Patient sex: M
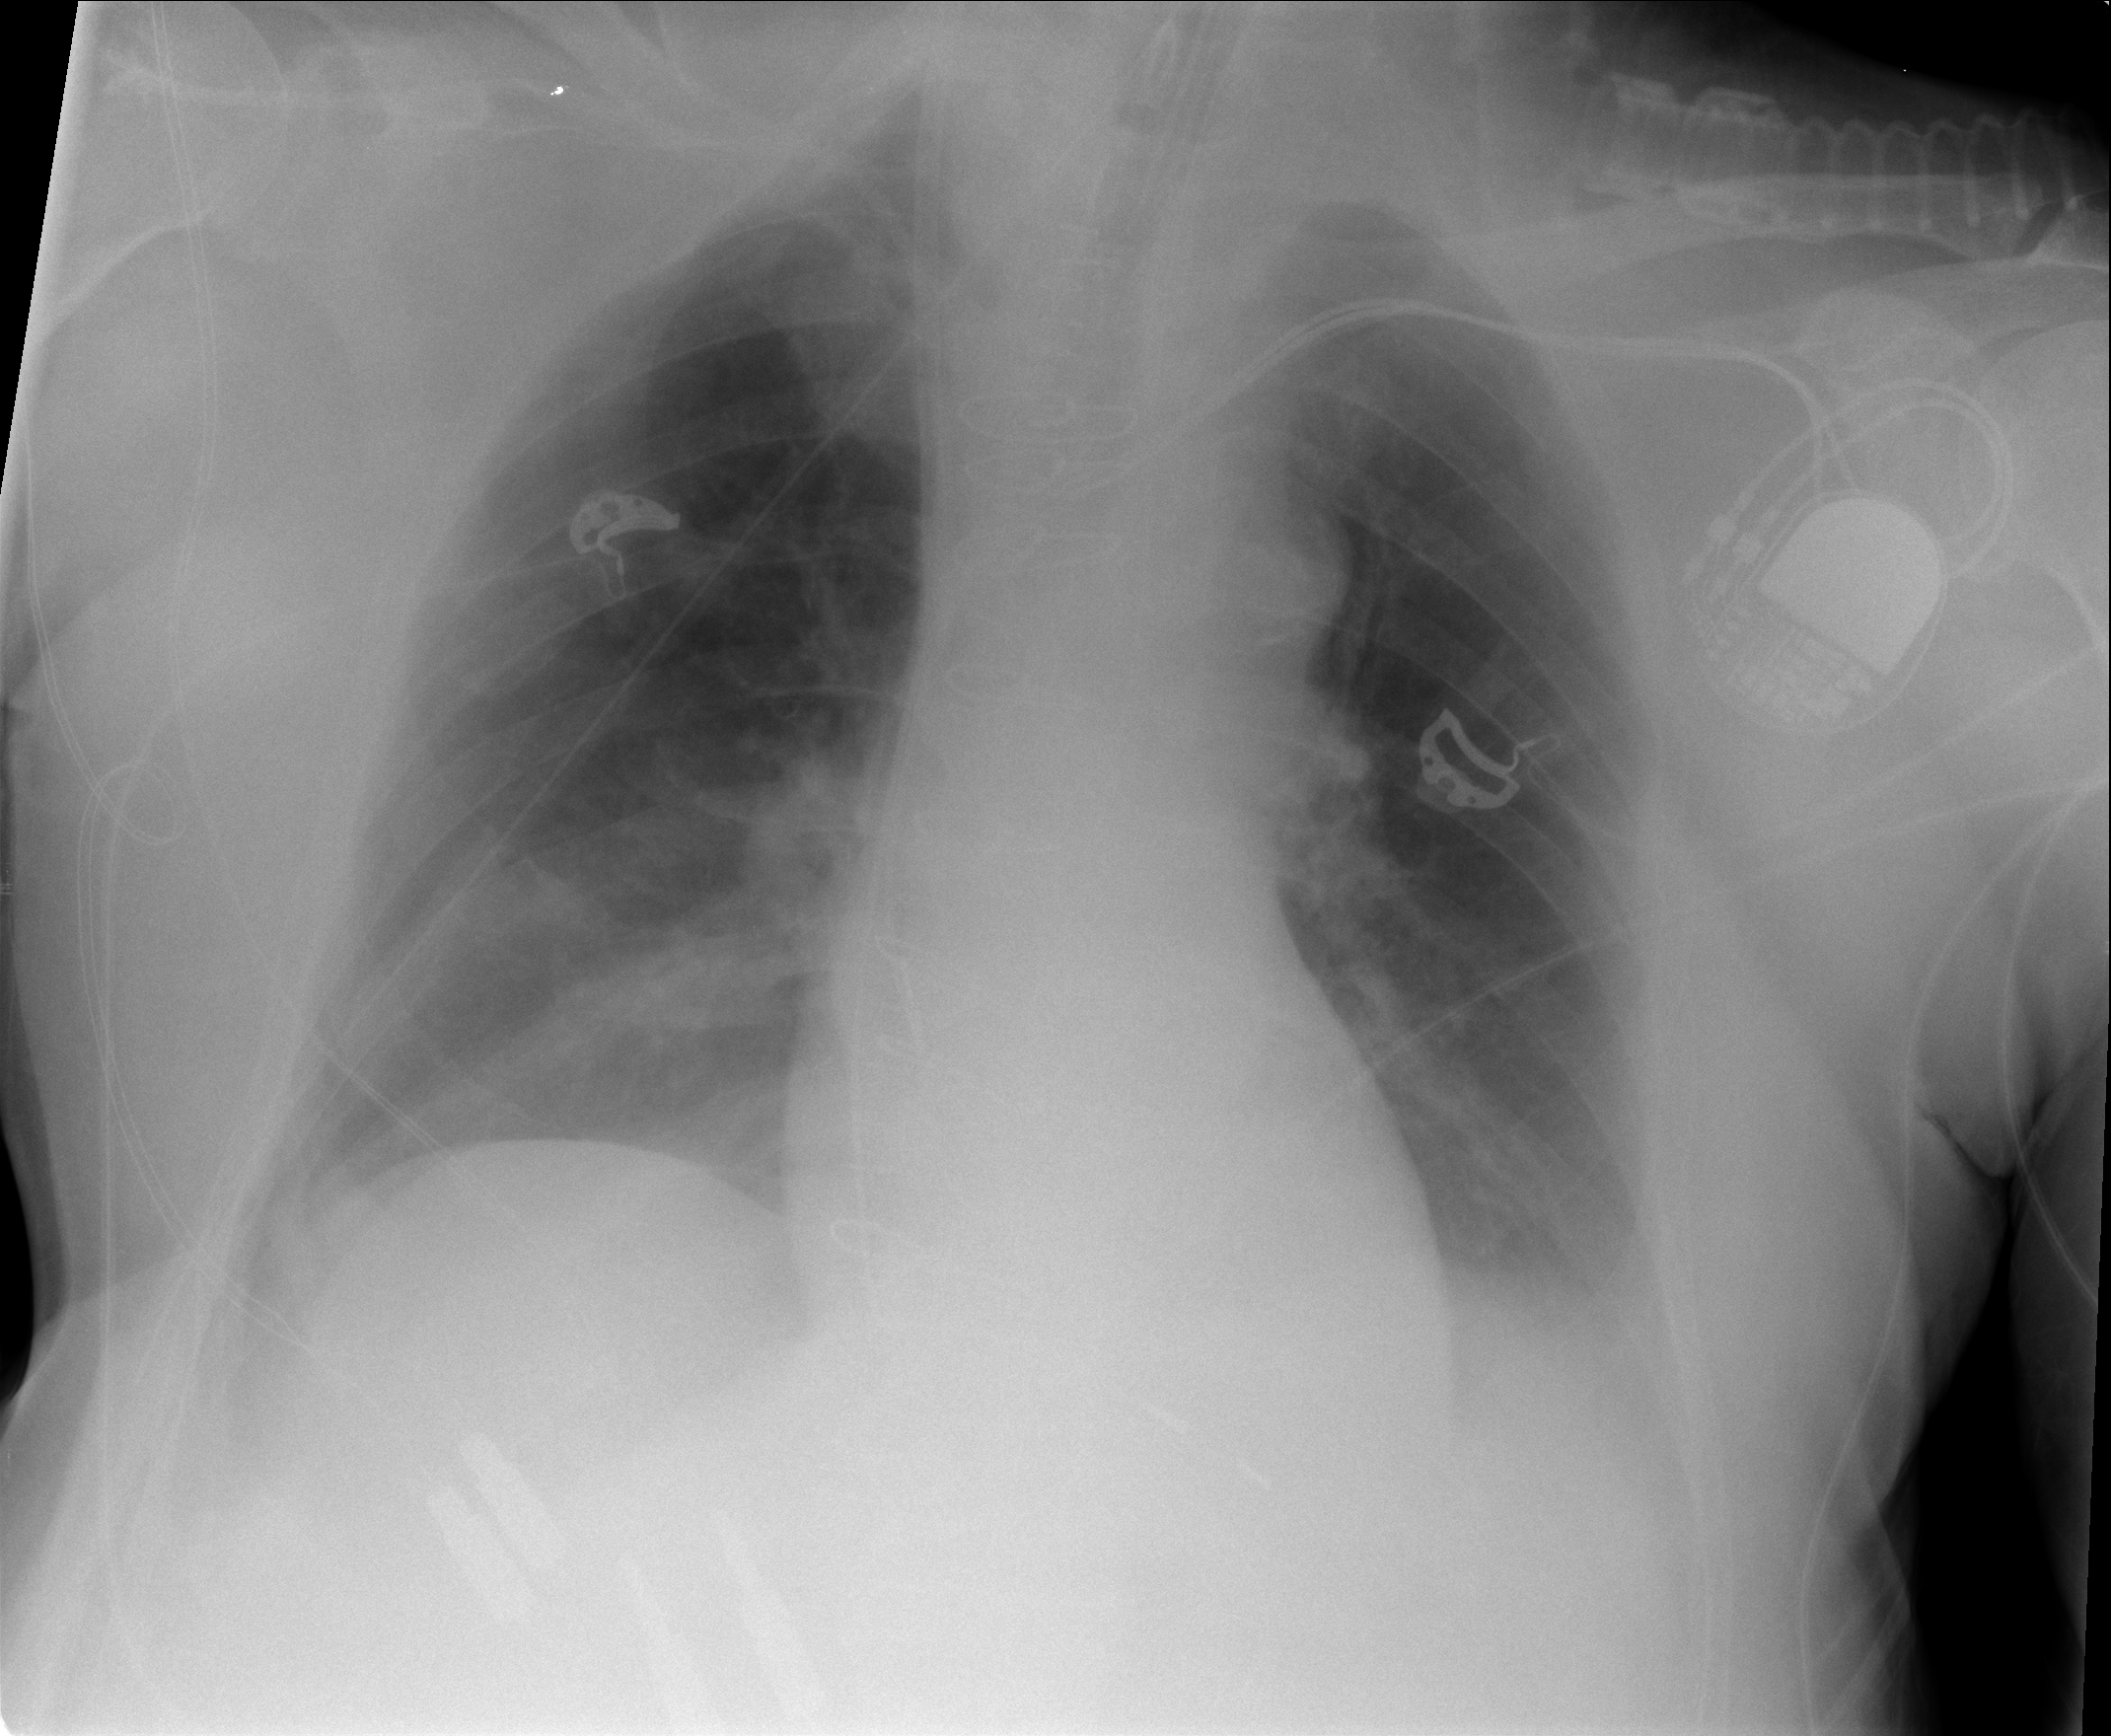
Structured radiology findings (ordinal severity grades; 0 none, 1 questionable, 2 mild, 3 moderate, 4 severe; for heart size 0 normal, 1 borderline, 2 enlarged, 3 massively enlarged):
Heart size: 0
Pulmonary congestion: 0
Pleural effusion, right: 2
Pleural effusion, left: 2
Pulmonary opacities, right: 0
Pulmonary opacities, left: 0
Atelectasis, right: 2
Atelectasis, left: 2